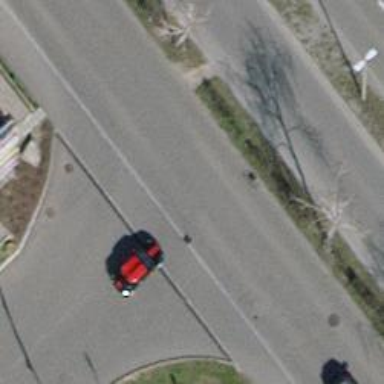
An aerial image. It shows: Uncontrolled and unmarked road crossing.